Question: I'm currently in the process of learning how hashing + salting works, I'm currently using this code on PHP to generate 'salt'
'''
function calculateSalt(){
$iv = mcrypt_create_iv(16, MCRYPT_DEV_URANDOM);
return $iv;
}
'''
In theory this should return a good salt for hashing my passwords with. When I applied it to my small database of test passwords It seem'd like it looked pretty secure and unique although as this is a very low amount of test passwords I was wondering If this is an acceptable way to generate a good, unique salt or if 'mcrypt_create_iv' was bad practice. From what I can tell it's main purpose isn't for salting but would It be bad If I used it for this purpose?
Note this database is not of public passwords, just test cases. Here is the salt + hashes using the above technique.

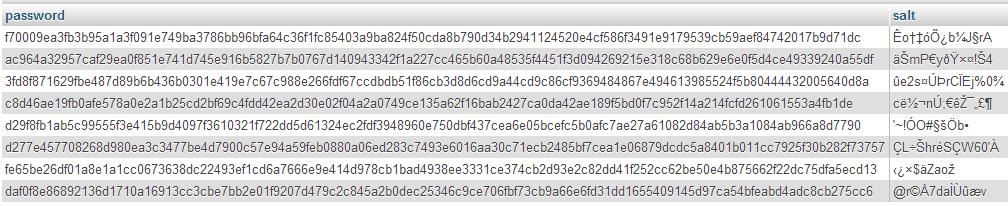
Answer: Although 'mcrypt_create_iv()' is technically meant to create initialisation vectors for symmetric encryption, it can be used to generate random salts just as well.
However, for passwords, you should be using a password hashing function instead:
'''
$hash = password_hash('my difficult password');
'''
It uses <URL> to generate a salt if none is provided.
One advantage in terms of storage is that both the hash and salt are stored in a single opaque string.
See also: <URL>